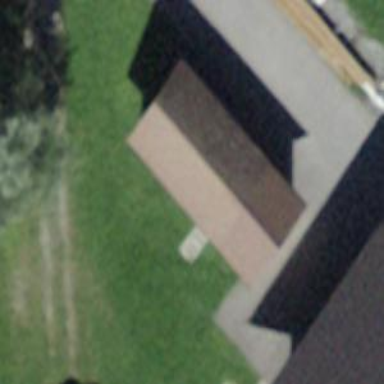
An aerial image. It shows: Service building.